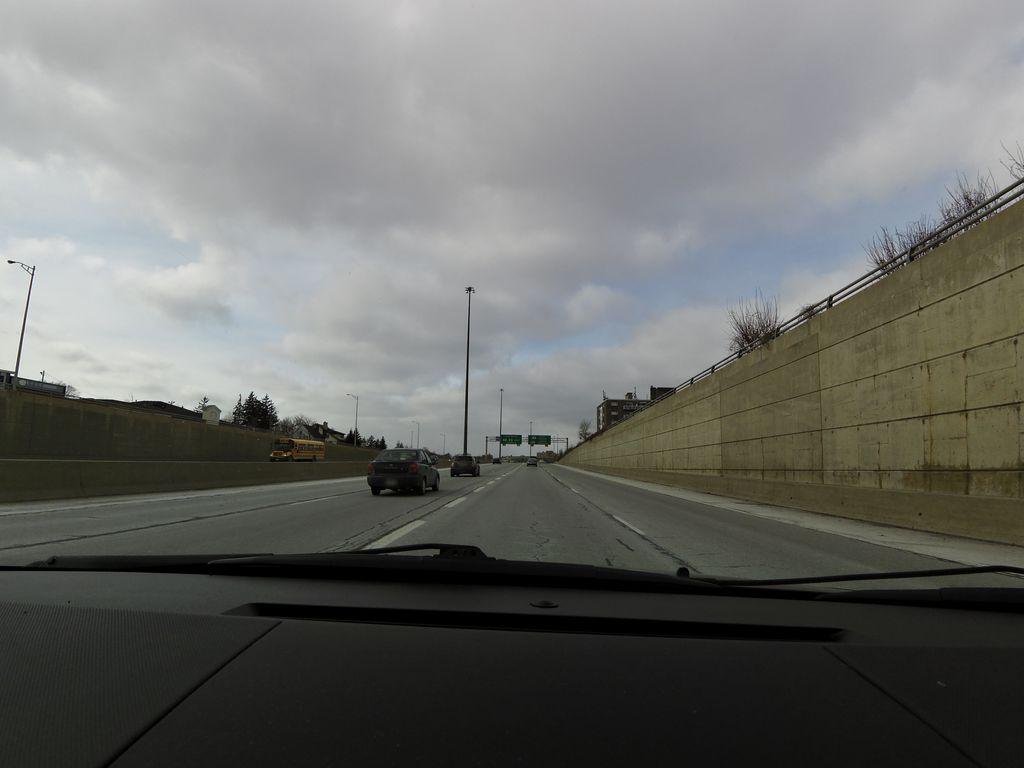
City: kitchener-waterloo